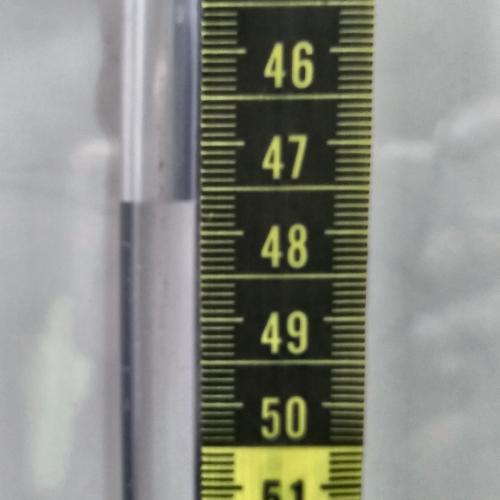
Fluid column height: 47.6 cm